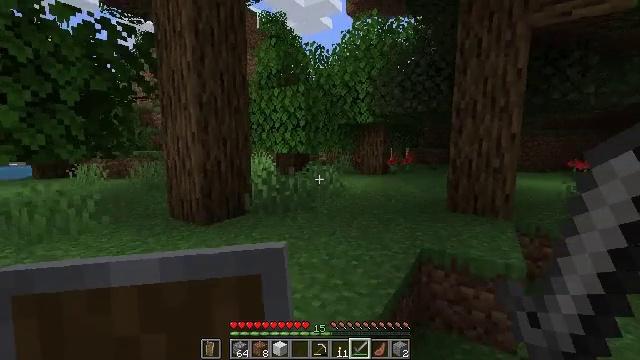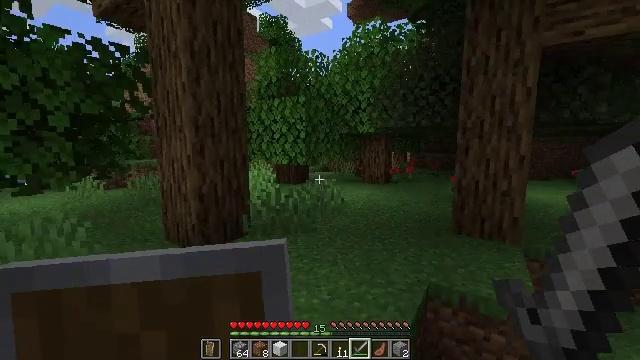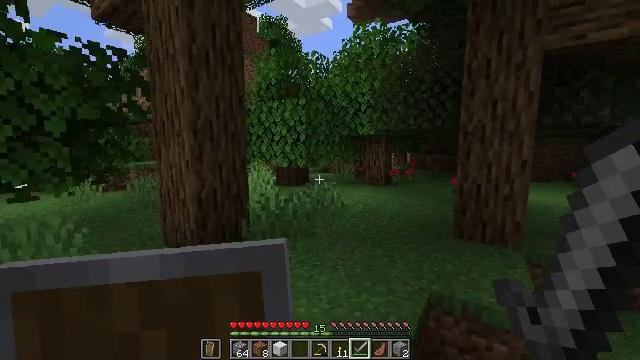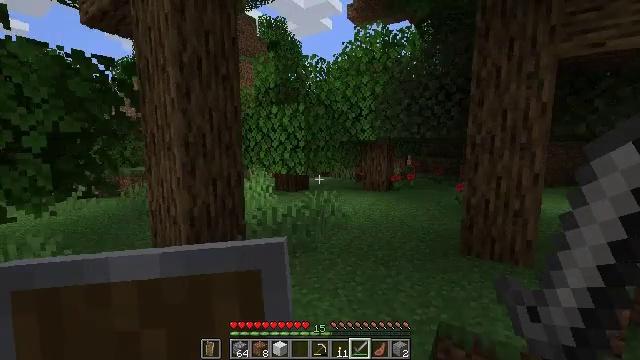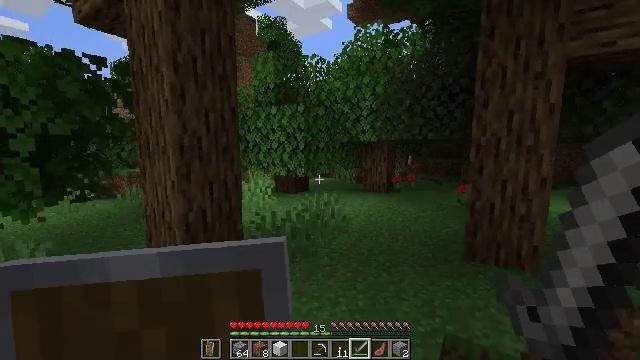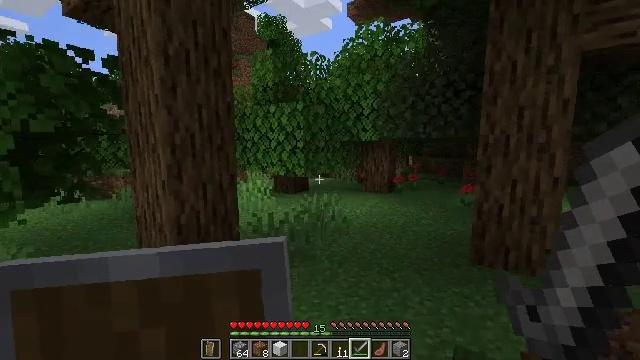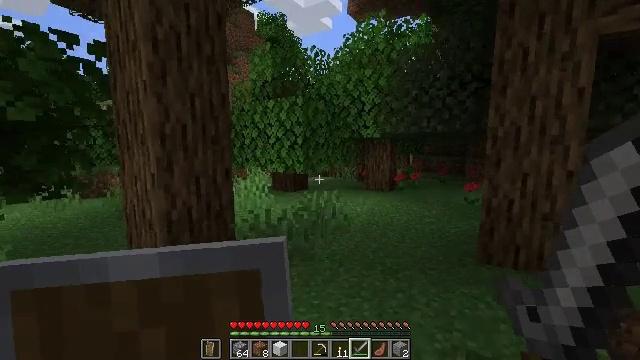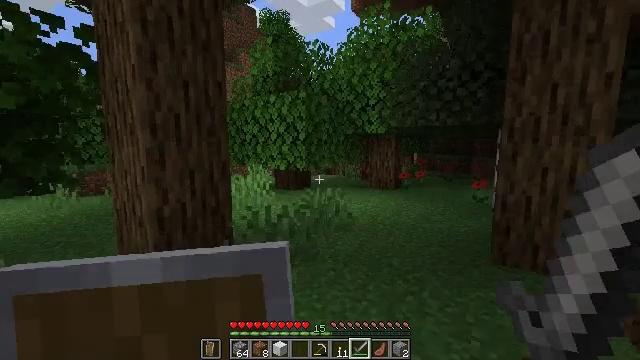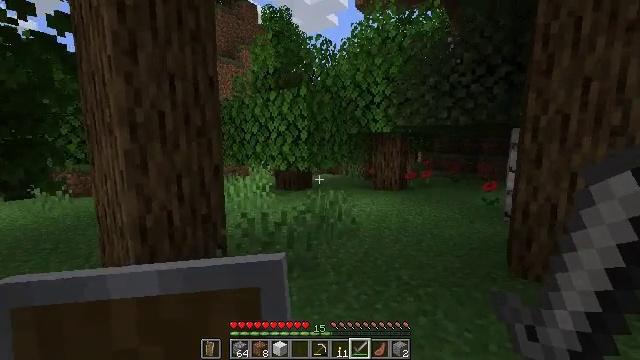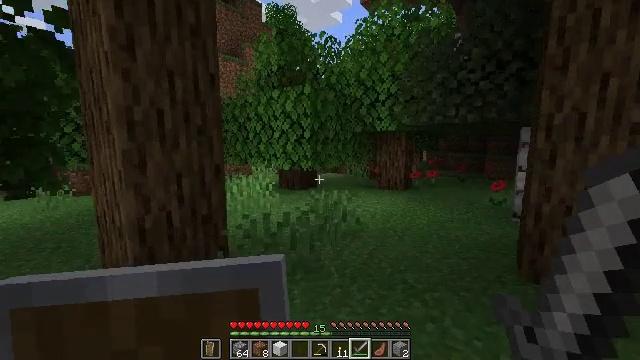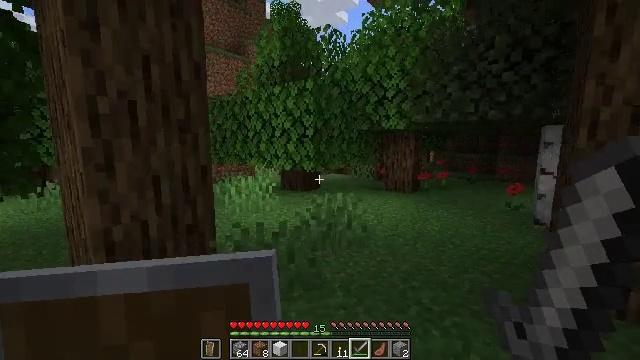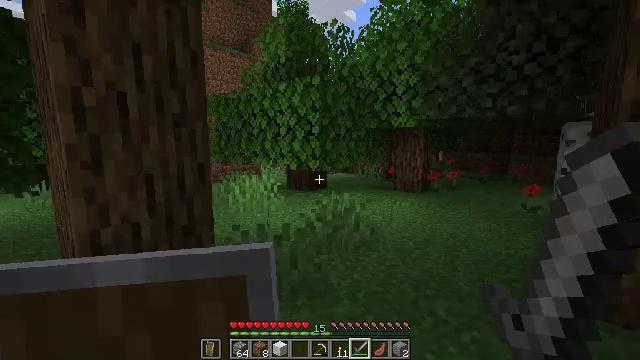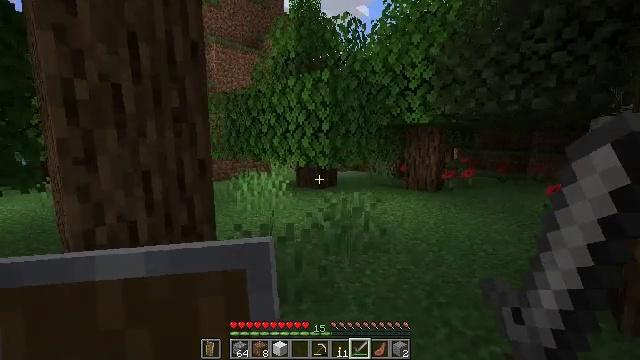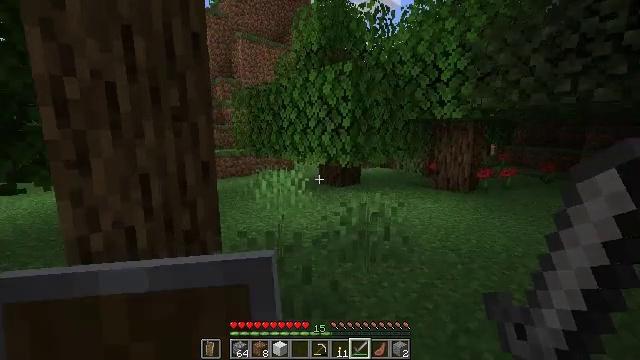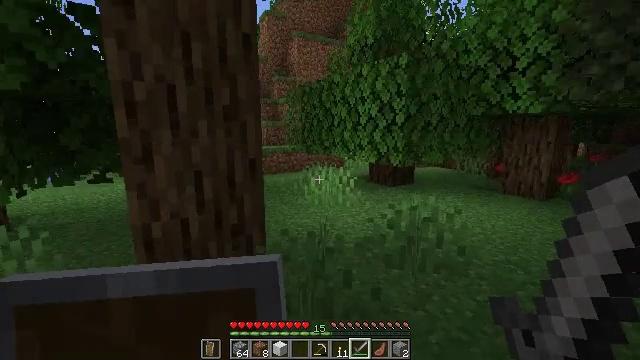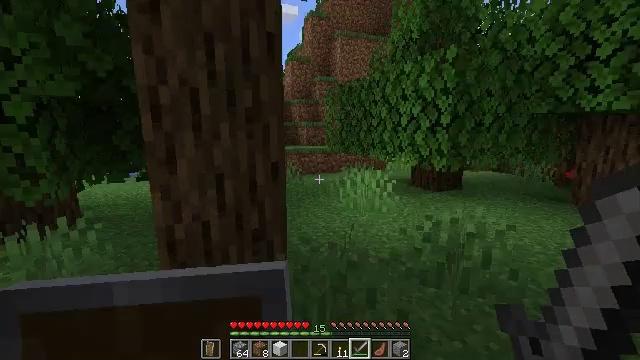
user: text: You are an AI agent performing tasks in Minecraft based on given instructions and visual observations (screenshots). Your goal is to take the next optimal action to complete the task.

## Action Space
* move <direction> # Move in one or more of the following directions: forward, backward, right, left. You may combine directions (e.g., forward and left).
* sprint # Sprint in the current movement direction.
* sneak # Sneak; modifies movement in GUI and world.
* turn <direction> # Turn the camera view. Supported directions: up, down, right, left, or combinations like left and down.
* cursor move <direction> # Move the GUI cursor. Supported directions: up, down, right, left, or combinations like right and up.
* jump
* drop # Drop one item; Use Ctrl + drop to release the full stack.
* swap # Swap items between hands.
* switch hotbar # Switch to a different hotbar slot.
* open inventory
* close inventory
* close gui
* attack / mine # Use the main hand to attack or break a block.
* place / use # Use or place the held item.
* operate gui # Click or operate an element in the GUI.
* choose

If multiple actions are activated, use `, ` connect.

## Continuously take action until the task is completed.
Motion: motion action
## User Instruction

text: Combat the tropical fish.
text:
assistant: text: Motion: move forward, jump
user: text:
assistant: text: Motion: move forward, jump
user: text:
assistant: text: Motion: move forward
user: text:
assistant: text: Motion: move forward
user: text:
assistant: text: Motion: move forward
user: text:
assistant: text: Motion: move forward
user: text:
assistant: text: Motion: move forward
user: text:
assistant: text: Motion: move forward
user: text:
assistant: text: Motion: move forward
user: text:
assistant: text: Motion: move forward, turn left
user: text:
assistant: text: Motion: move forward, turn left
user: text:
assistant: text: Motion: move forward and move right, turn left
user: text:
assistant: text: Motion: move forward and move right, turn left and down
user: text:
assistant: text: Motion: move forward and move right, turn left
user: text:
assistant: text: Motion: move forward and move right, turn left
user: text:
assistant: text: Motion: move forward and move right, turn left
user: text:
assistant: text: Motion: move forward and move right, turn left
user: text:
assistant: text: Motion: move forward and move right, turn left
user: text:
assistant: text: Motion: move forward and move right, turn left
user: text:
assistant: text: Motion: move forward and move right, turn left
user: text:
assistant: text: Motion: move forward and move right
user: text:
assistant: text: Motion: move forward and move right
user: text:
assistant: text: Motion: move forward
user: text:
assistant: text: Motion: move forward
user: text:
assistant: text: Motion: move forward
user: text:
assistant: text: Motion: move forward
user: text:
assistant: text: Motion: move forward
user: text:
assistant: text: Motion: move forward
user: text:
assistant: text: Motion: move forward
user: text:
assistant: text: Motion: move forward